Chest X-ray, AP view. Patient: 17 years old, sex F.
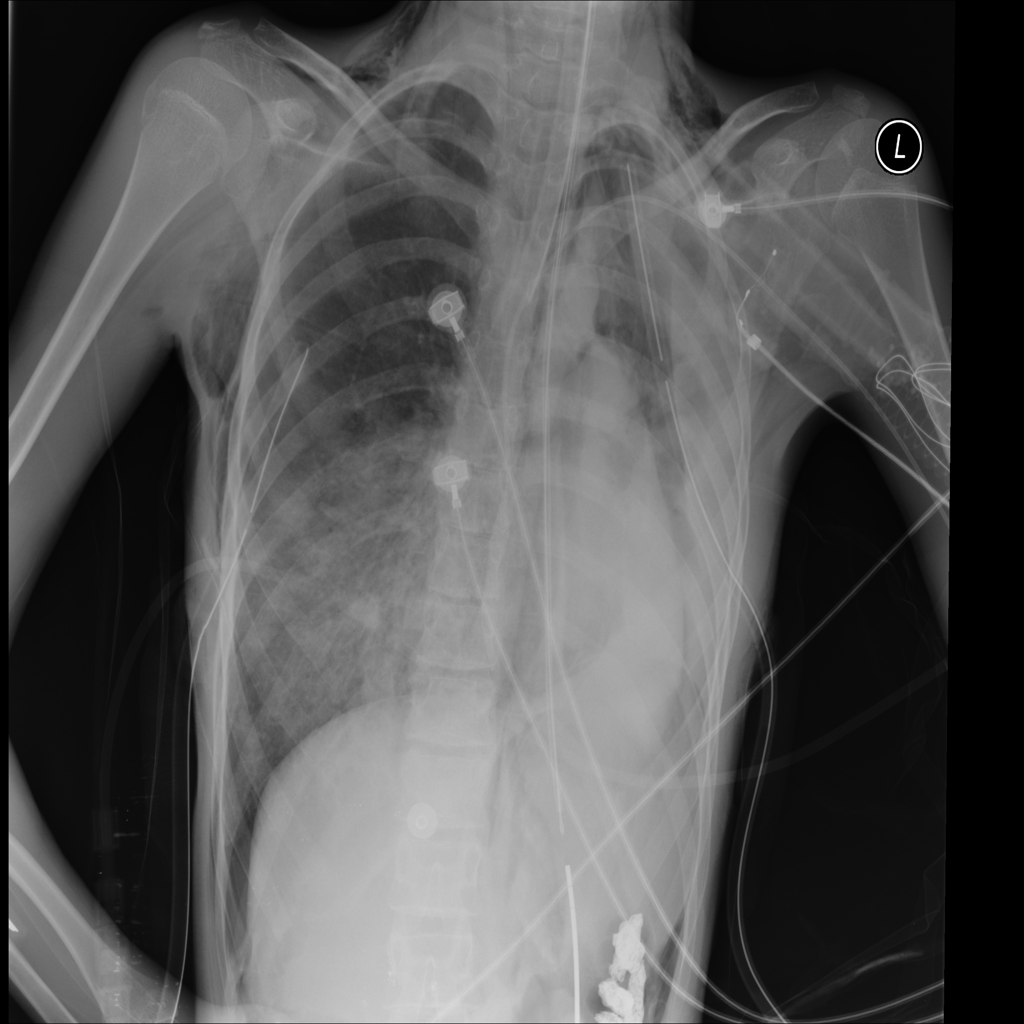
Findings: No Finding